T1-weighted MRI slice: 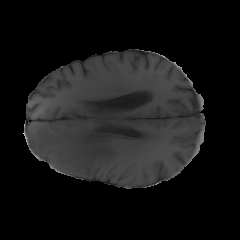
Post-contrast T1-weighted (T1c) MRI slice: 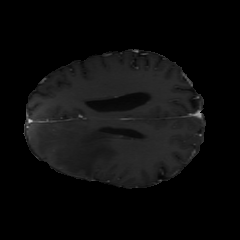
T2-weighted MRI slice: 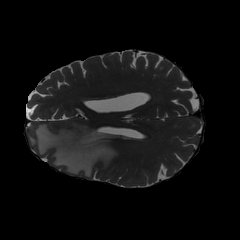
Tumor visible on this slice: yes